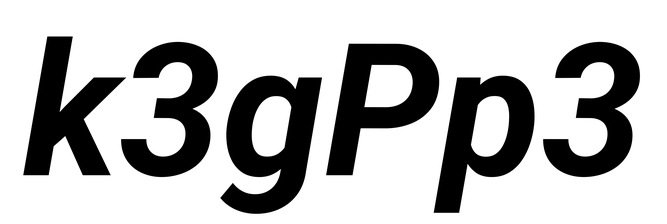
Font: Roboto-Italic_Bold_Italic